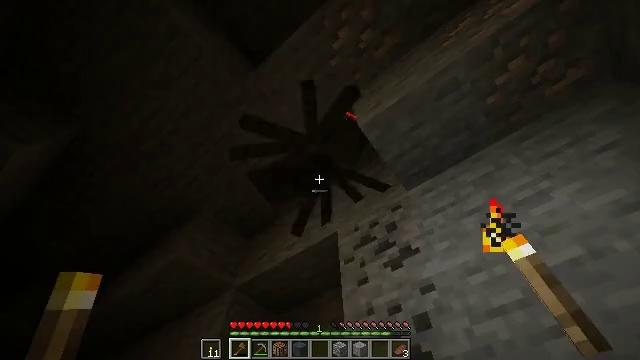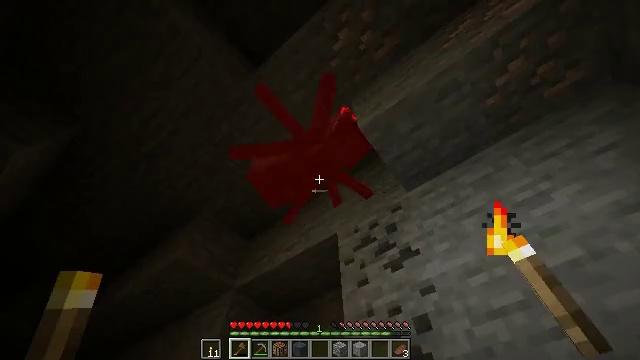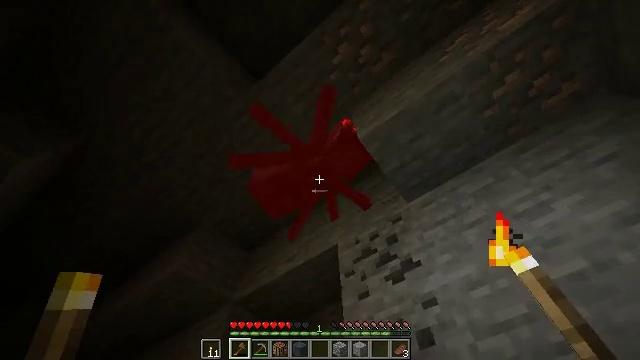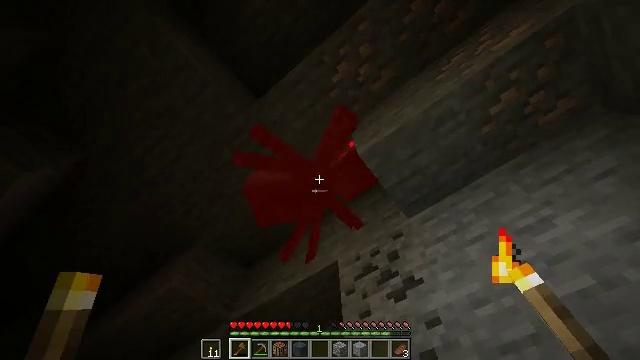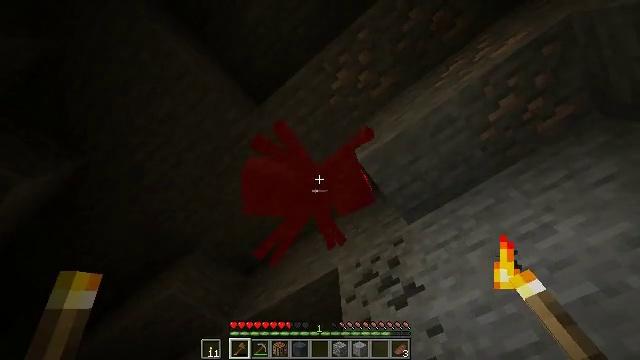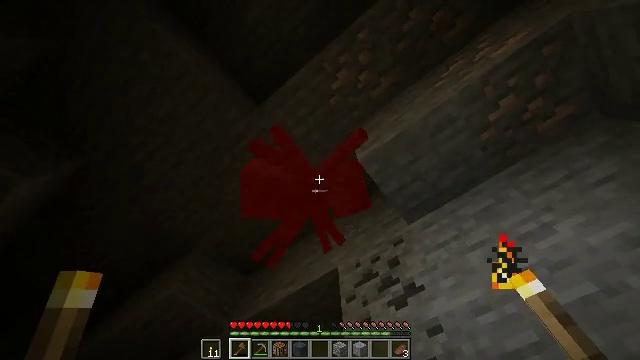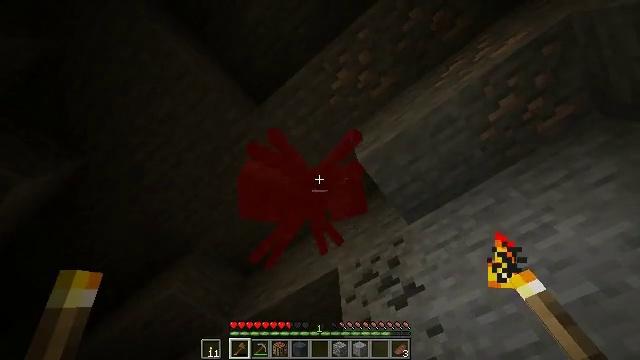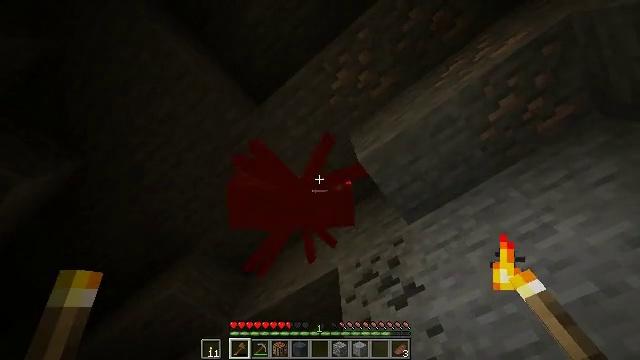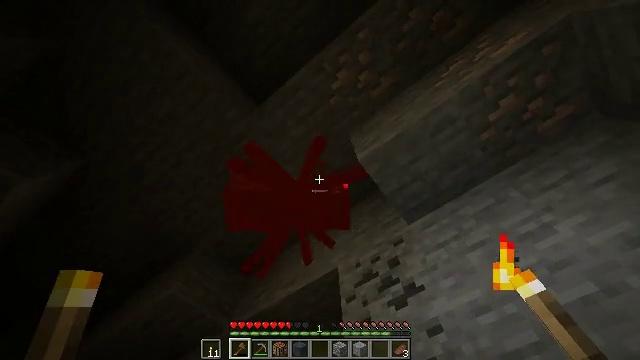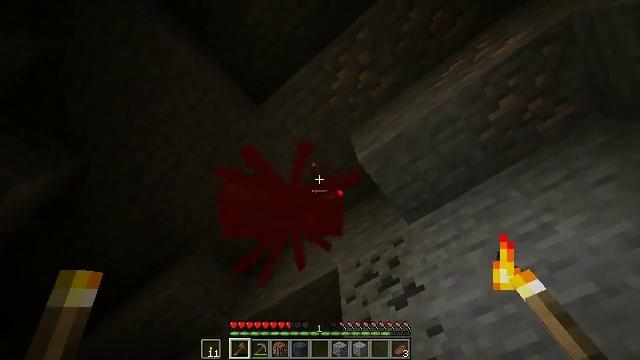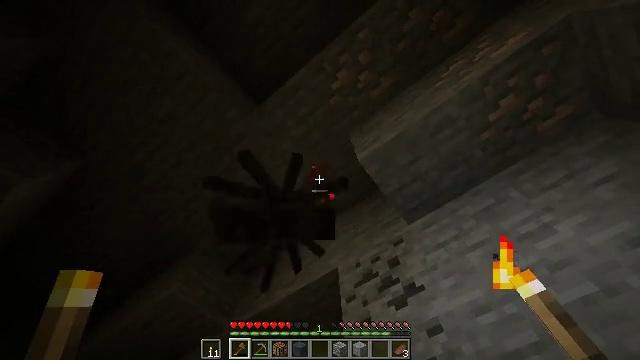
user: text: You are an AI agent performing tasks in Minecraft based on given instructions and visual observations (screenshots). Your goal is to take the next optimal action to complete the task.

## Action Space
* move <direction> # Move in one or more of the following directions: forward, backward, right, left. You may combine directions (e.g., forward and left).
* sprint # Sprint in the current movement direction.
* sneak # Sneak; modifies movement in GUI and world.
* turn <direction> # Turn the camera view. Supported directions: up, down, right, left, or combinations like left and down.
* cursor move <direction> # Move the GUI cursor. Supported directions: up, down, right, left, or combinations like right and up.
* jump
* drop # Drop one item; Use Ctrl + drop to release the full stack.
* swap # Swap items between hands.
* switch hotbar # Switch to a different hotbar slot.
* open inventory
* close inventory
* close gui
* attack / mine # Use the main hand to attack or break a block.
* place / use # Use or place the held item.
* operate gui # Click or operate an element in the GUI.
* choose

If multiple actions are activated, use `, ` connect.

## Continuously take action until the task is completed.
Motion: motion action
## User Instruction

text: Combat the spider.
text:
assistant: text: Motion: no_op
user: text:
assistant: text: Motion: turn up
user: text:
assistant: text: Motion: turn up
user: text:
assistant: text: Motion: turn up
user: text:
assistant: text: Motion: no_op
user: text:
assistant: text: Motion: attack / mine
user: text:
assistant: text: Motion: attack / mine
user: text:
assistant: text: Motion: attack / mine
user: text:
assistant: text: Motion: attack / mine
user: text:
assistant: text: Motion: no_op
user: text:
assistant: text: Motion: no_op